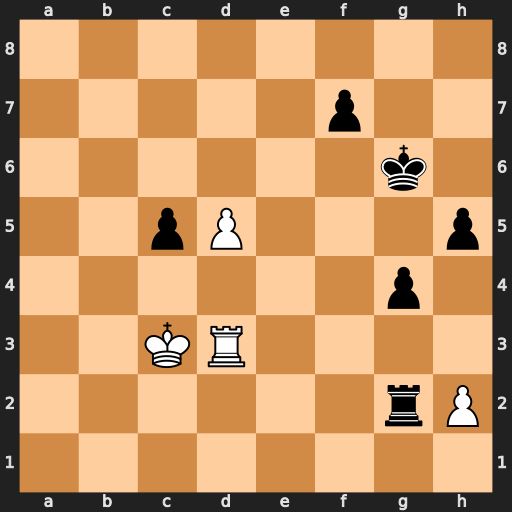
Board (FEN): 8/5p2/6k1/2pP3p/6p1/2KR4/6rP/8
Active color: w
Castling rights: -
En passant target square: -
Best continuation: d6 Ra2 d7 Ra8 d8=Q Rxd8 Rxd8